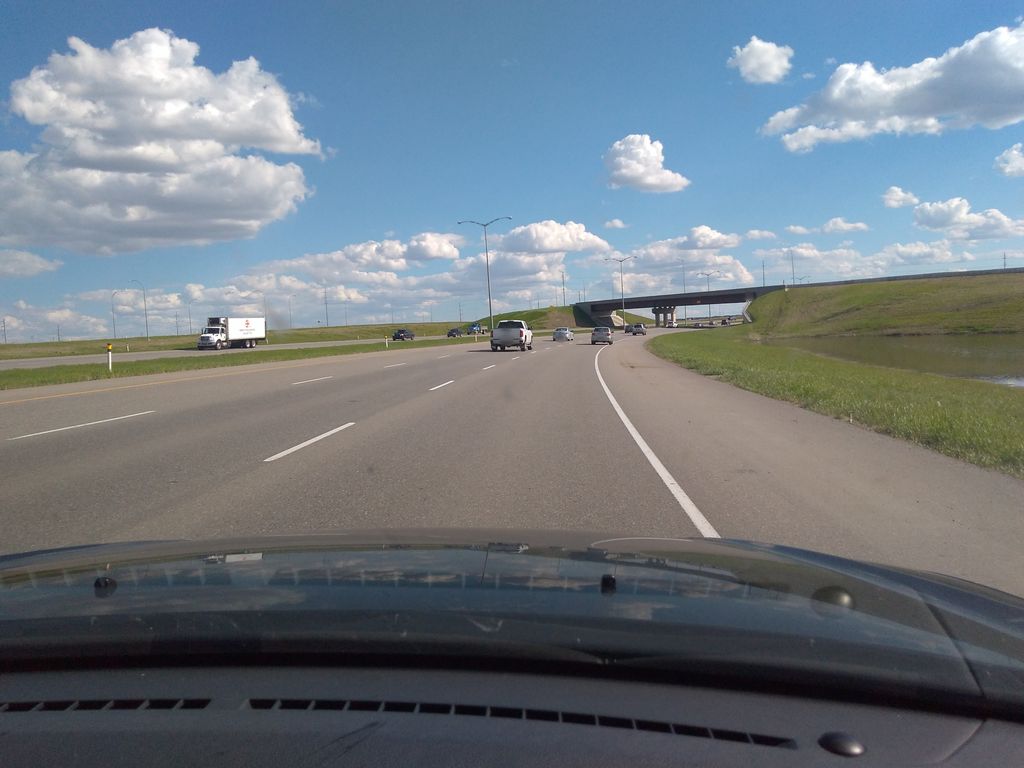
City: calgary